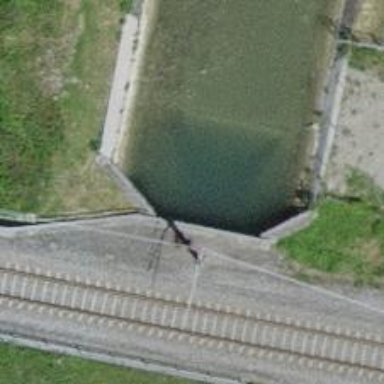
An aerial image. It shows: Tunnel through canal.